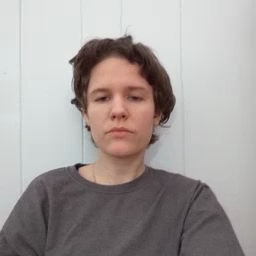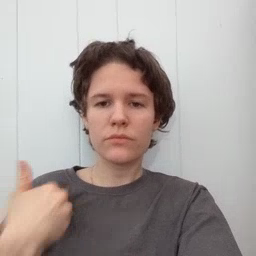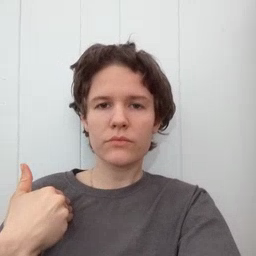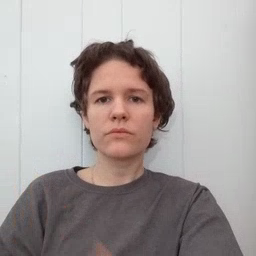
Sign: have